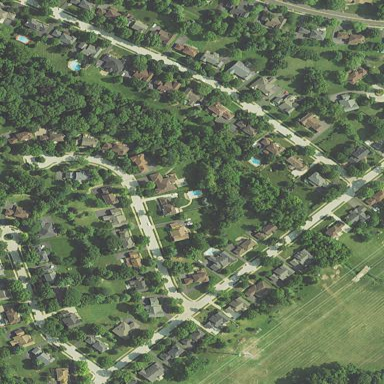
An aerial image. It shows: Single-family residential area.